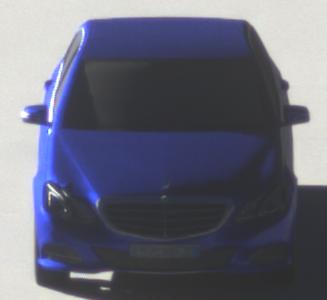
Make: Mercedes-Benz
Model: E 200
Detailed model: E-Class (212) Limousine
Model produced from: 2013/04
Model produced until: 2015/10
Doors: 4
Color: blue
Road condition: dry road
Daytime: sunrise or sunset
Contrast: medium contrast